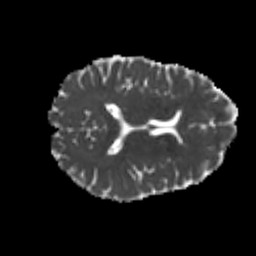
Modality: MD
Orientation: axial
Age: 23
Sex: female
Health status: healthy
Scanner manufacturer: philips
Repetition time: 7.389 s
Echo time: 0.08599 s